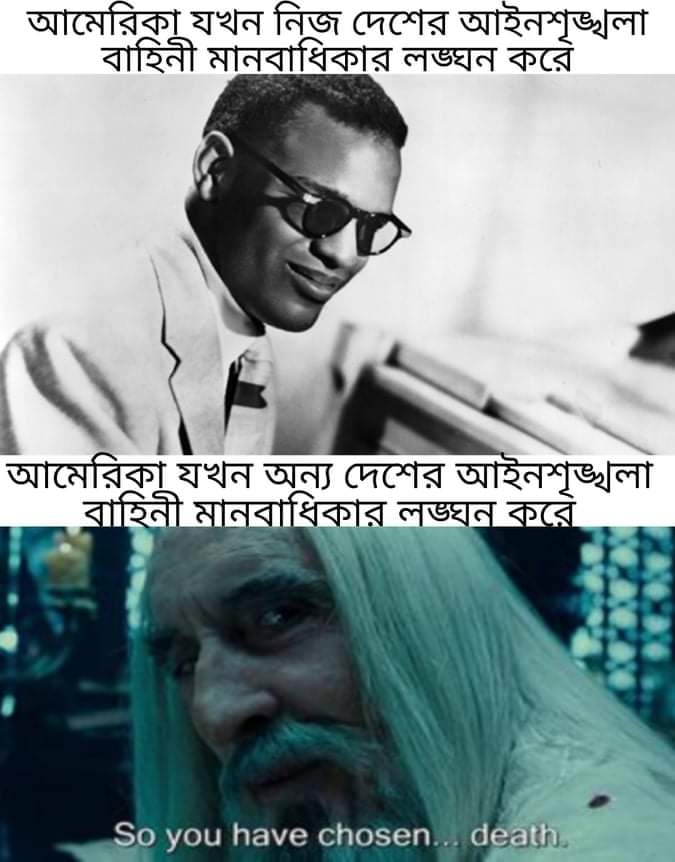
Caption: আমেরিকা যখন নিজ দেশের আইনশৃঙ্খলা বাহিনী মানবাধিকার লঙ্ঘন করে    আমেরিকা যখন অন্য দেশের আইনশৃঙ্খলা বাহিনী মানবাধিকার লঙ্ঘন করে   So you have chosen .... death
Label: hate